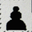
Piece: bP